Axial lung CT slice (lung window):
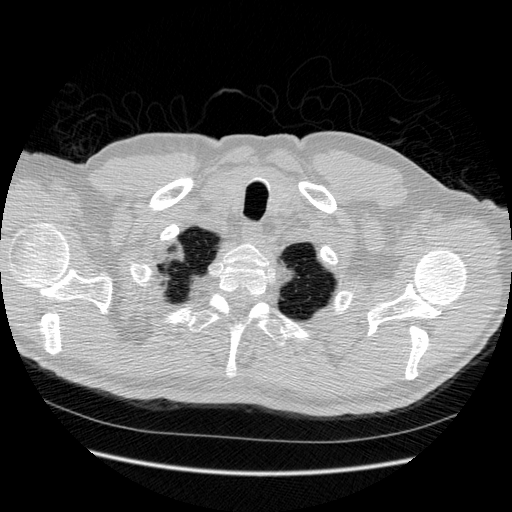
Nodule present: no